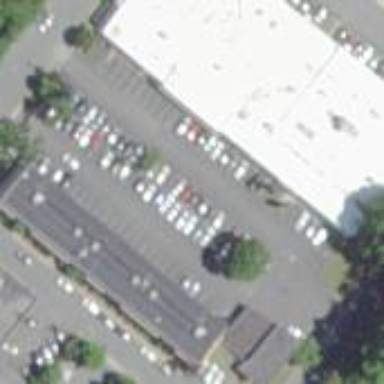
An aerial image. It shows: Commercial building.